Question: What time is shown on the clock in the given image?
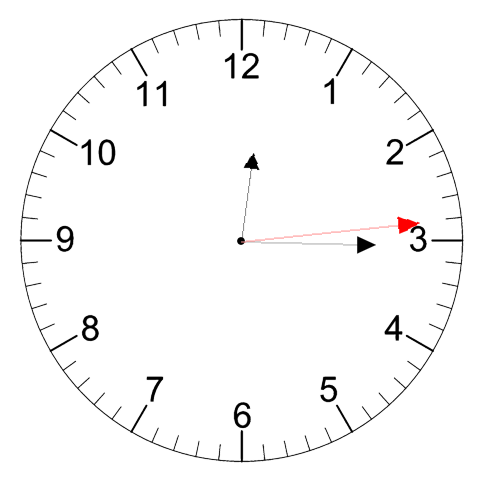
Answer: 12:15:14